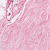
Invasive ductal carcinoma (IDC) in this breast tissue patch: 0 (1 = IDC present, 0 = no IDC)